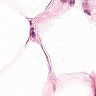
Metastatic tissue present: no